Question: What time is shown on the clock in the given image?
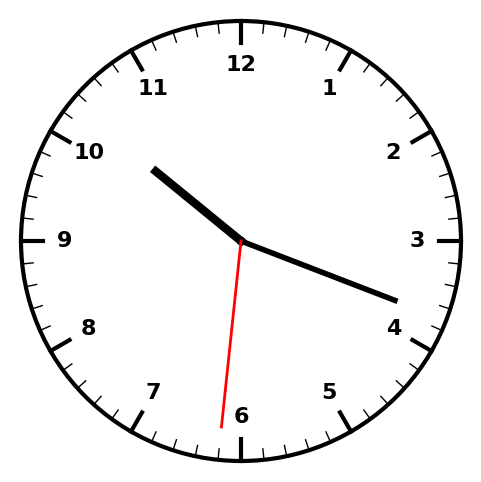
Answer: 10:18:31